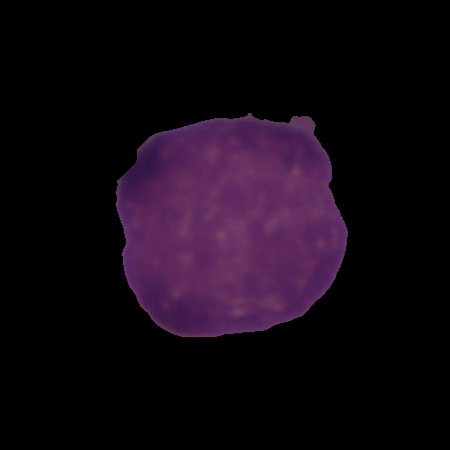
Label: healthy